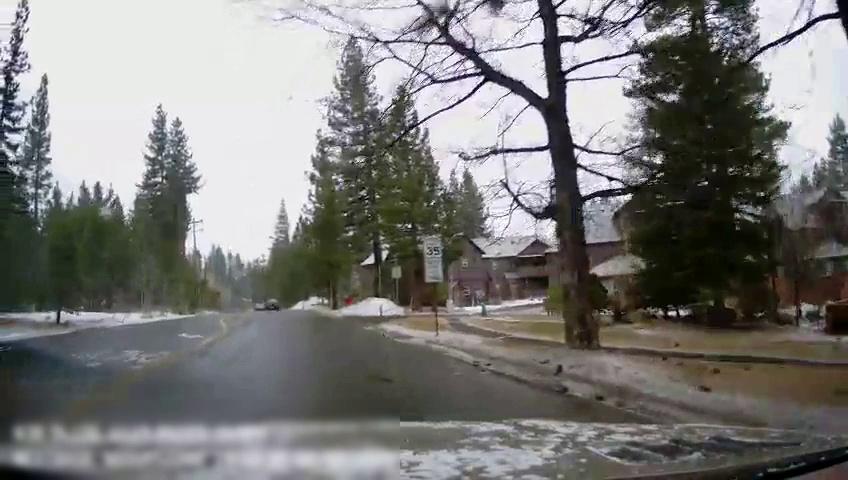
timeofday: Day
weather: Snowy
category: Drivable Space
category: Vehicles | SUV
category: Traffic | Signs